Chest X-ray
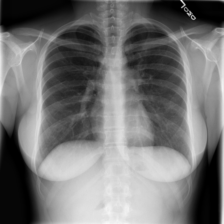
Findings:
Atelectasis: negative
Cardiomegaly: negative
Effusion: negative
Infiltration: positive
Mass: negative
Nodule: negative
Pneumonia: negative
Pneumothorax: negative
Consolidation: negative
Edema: negative
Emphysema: negative
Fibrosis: negative
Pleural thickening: negative
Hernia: negative